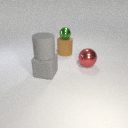
large gray rubber cube below large gray rubber cylinder